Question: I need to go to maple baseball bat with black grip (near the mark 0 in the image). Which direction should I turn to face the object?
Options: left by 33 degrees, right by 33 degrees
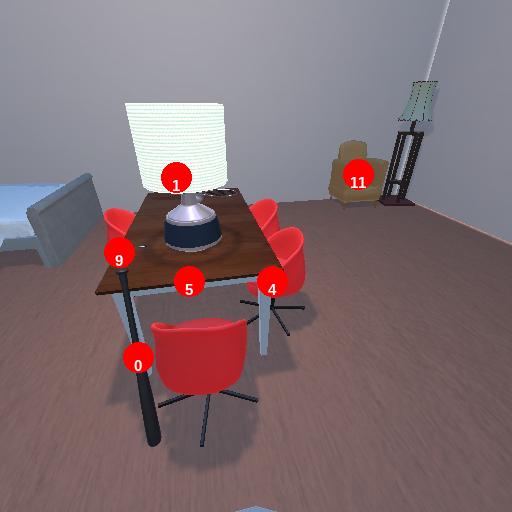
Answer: left by 33 degrees